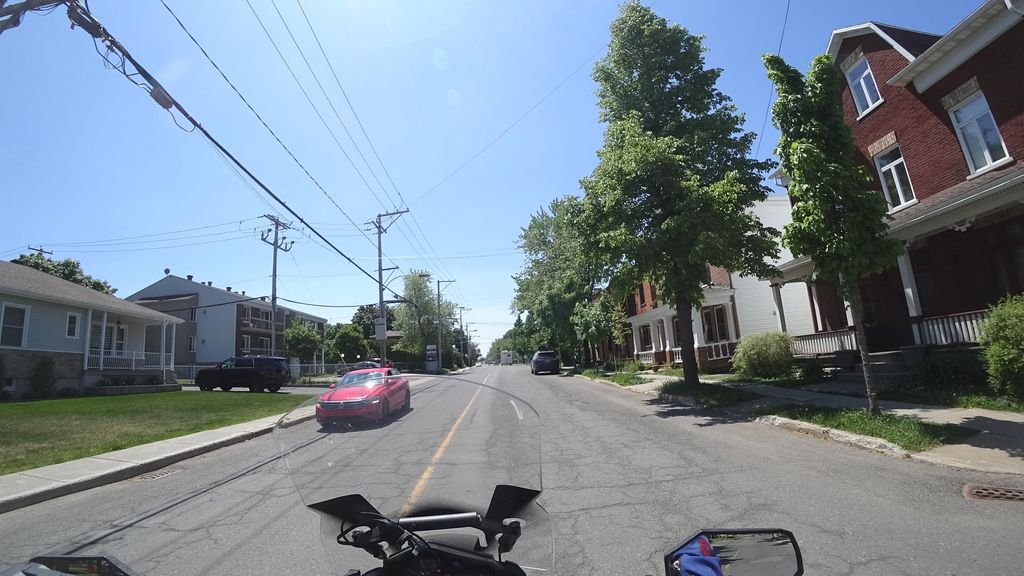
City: quebec_city